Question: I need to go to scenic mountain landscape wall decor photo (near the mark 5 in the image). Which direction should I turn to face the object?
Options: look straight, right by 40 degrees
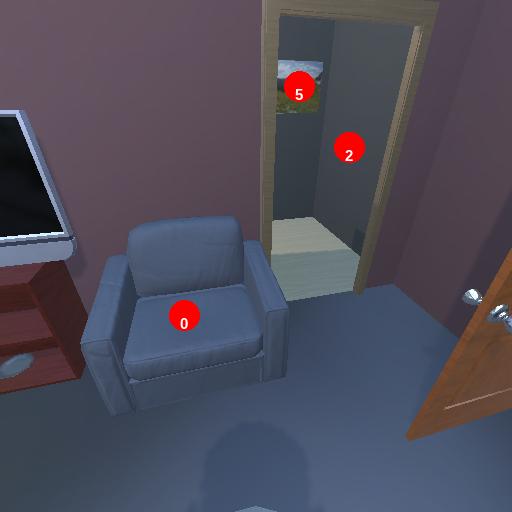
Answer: look straight